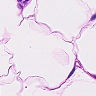
Metastatic tissue present: no